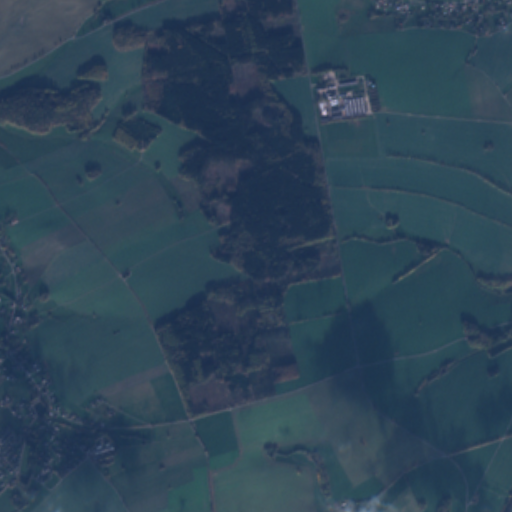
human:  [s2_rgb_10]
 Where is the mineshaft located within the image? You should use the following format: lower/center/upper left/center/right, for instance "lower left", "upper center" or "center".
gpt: The mineshaft is located in the lower right of the image.
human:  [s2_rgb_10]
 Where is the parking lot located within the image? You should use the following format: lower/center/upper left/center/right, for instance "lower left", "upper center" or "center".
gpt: The parking lot is located in the lower left of the image.
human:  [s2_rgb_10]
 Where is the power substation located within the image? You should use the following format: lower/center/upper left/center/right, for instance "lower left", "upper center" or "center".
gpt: The power substation is located in the lower left of the image.
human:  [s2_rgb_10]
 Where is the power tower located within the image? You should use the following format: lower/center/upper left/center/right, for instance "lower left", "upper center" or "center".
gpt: The power tower is located in the lower right of the image.
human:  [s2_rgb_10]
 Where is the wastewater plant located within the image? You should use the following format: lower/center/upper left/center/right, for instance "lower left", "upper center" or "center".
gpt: The wastewater plant is located in the lower left of the image.
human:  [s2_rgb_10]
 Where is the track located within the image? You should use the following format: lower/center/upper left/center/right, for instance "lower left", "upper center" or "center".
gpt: There is no track in the image.